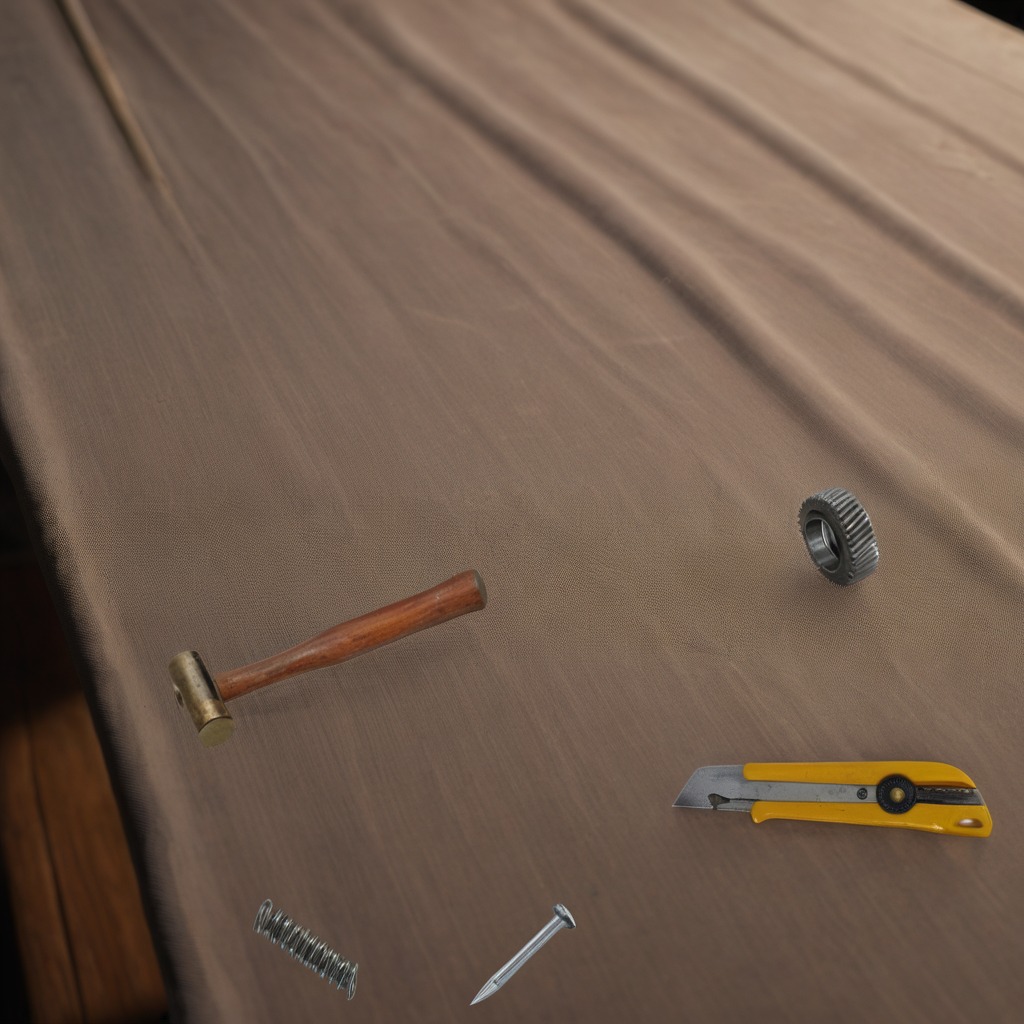
A steel gear with teeth, a utility knife, a hammer, an iron nail, and a coiled metal spring are lying on the wooden table.